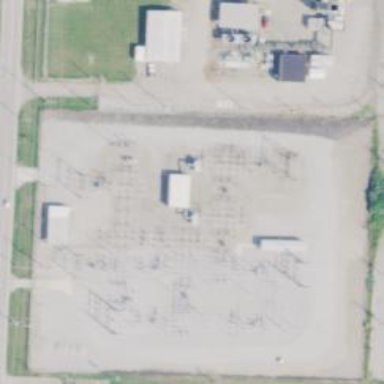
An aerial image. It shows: Power substation.